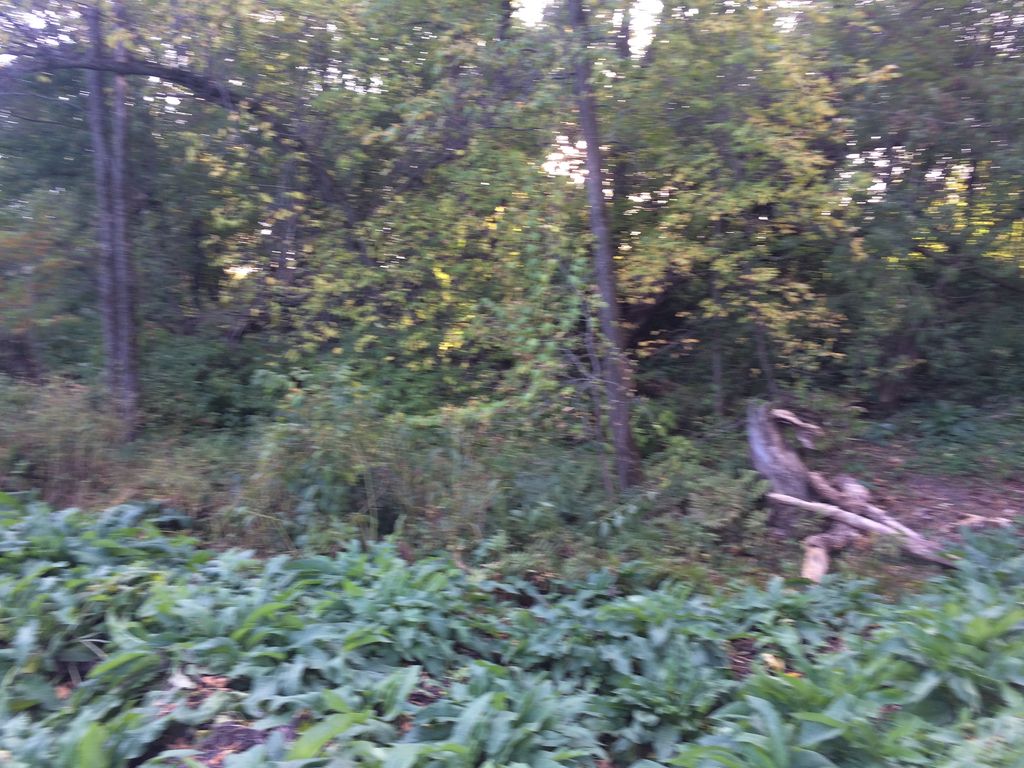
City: quebec_city